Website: crate-barrel
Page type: billing-address
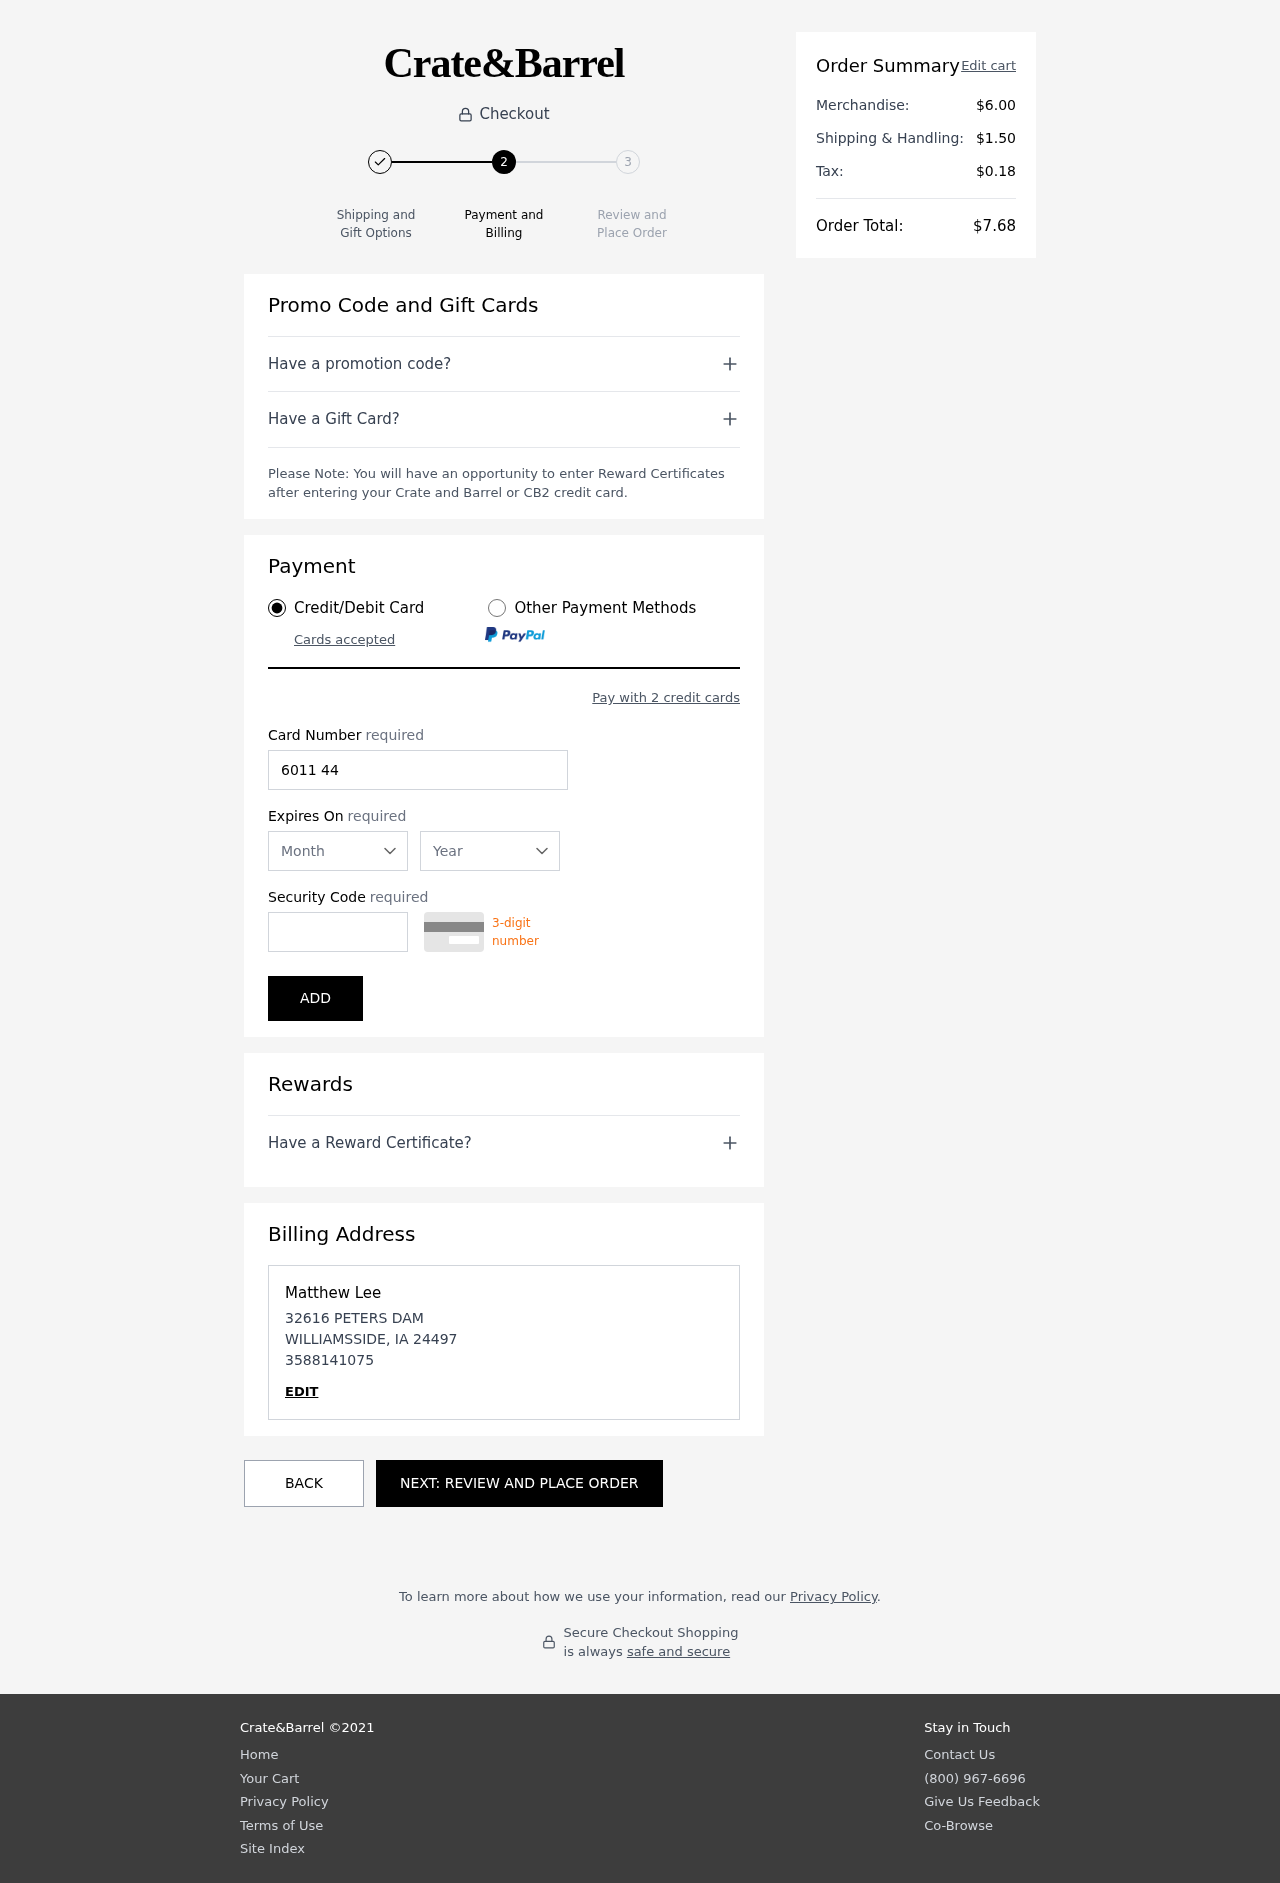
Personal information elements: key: PII_CARD_CVV
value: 407
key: PII_CARD_EXPIRY_MONTH
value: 03
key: PII_CARD_EXPIRY_YEAR
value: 27
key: PII_CARD_NUMBER
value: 6011 4437 1150 0948
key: PII_CITY
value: WILLIAMSSIDE
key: PII_FULLNAME
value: Matthew Lee
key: PII_PHONE
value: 3588141075
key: PII_POSTCODE
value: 24497
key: PII_STATE_ABBR
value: IA
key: PII_STREET
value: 32616 PETERS DAM
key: PII_FIRSTNAME
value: Matthew
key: PII_LASTNAME
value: Lee
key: PII_PHONE_LINE
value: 1075
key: PII_PHONE_SUFFIX
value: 1075
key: PII_POSTCODE_FULL
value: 24497
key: PII_PHONE2
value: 3588141075
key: PII_PHONE3
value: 3588141075
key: PII_FULLNAME2
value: Matthew Lee
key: PII_FULLNAME3
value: Matthew Lee
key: PII_FIRSTNAME2
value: Matthew
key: PII_FIRSTNAME3
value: Matthew
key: PII_LASTNAME2
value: Lee
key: PII_LASTNAME3
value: Lee
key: PII_FIRSTNAME_DERIVED
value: Matthew
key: PII_LASTNAME_DERIVED
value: Lee
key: PII_PHONE_NUMERIC
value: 3588141075
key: PII_PHONE_LINE_NUMERIC
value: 1075
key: PII_PHONE_SUFFIX_NUMERIC
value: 1075
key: PII_POSTCODE_NUMERIC
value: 24497
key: PII_PHONE2_NUMERIC
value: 3588141075
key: PII_PHONE3_NUMERIC
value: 3588141075
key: PII_FULLNAME_DERIVED
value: Matthew Lee
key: PII_NAME_FULL_DERIVED
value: Matthew Lee
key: PII_PHONE_DIGITS
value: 3588141075
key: PII_PHONE_LAST4
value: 1075
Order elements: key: ORDER_SUBTOTAL
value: $6.00
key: ORDER_SHIPPING_COST
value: $1.50
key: ORDER_TAX
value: $0.18
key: ORDER_TOTAL
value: $7.68